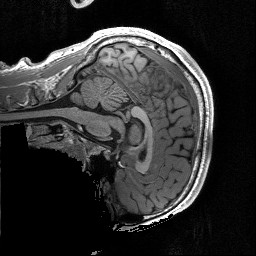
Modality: T1w
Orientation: sagittal